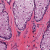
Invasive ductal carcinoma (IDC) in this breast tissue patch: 0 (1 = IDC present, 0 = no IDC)